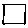
Label: square